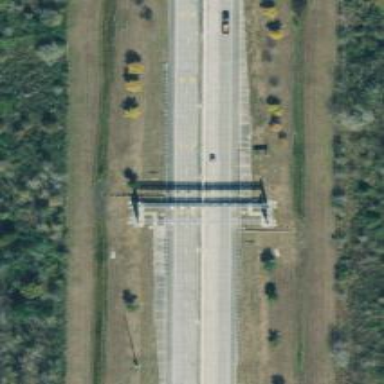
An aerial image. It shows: Toll gantry on the road.